Question: I am implementing 'tabs' in my 'activity'.
I have 5 tabs and every tab contains a 'listview' (i get the content of the listview through asynctask)
That's the image:
Now Codes:
'''
mViewPager
.setOnPageChangeListener(new ViewPager.SimpleOnPageChangeListener() {
@Override
public void onPageSelected(int position) {
ab.setSelectedNavigationItem(position);
}
});
this.getSherlockActivity().getSupportActionBar().removeAllTabs();
ab.setNavigationMode(ActionBar.NAVIGATION_MODE_TABS);
com.actionbarsherlock.app.ActionBar.Tab tab1 = ab
.newTab()
.setText("Samsung")
.setTabListener(
new TabListener<SamsungLB>(this.getSherlockActivity(),
"tabone", SamsungLB.class));
com.actionbarsherlock.app.ActionBar.Tab tab2 = ab
.newTab()
.setText("HTC")
.setTabListener(
new TabListener<HTCLB>(this.getSherlockActivity(),
"tabtwo", HTCLB.class));
com.actionbarsherlock.app.ActionBar.Tab tab3 = ab
.newTab()
.setText("LG")
.setTabListener(
new TabListener<LGLB>(this.getSherlockActivity(),
"tabthree", LGLB.class));
com.actionbarsherlock.app.ActionBar.Tab tab4 = ab
.newTab()
.setText("Sony")
.setTabListener(
new TabListener<SonyLB>(this.getSherlockActivity(),
"tabfour", SonyLB.class));
com.actionbarsherlock.app.ActionBar.Tab tab5 = ab
.newTab()
.setText("Search")
.setTabListener(
new TabListener<SearchLB>(this.getSherlockActivity(),
"tabfive", SearchLB.class));
ab.addTab(tab1);
ab.addTab(tab2);
ab.addTab(tab3);
ab.addTab(tab4);
ab.addTab(tab5);
return rootView;
}
@SuppressLint("NewApi")
public static class TabListener<T extends SherlockFragment> implements
ActionBar.TabListener {
private Fragment mFragment;
private final Activity mActivity;
private final String mTag;
private final Class<T> mClass;
public TabListener(Activity activity, String tag, Class<T> clz) {
mActivity = activity;
mTag = tag;
mClass = clz;
}
public void onTabSelected(Tab tab, FragmentTransaction ft) {
if (mFragment == null) {
mFragment = Fragment.instantiate(mActivity, mClass.getName());
ft.add(android.R.id.content, mFragment, mTag);
} else {
ft.attach(mFragment);
}
}
public void onTabUnselected(Tab tab, FragmentTransaction ft) {
if (mFragment != null) {
ft.detach(mFragment);
}
}
public void onTabReselected(Tab tab, FragmentTransaction ft) {
}
public void onTabReselected(Tab arg0,
android.app.FragmentTransaction arg1) {
}
@SuppressLint("NewApi")
public void onTabSelected(Tab arg0, android.app.FragmentTransaction arg1) {
mViewPager.setCurrentItem(arg0.getPosition());
}
public void onTabUnselected(Tab arg0,
android.app.FragmentTransaction arg1) {
}
@Override
public void onTabSelected(com.actionbarsherlock.app.ActionBar.Tab tab,
FragmentTransaction ft) {
// TODO Auto-generated method stub
mViewPager.setCurrentItem(tab.getPosition());
}
@Override
public void onTabUnselected(
com.actionbarsherlock.app.ActionBar.Tab tab,
FragmentTransaction ft) {
// TODO Auto-generated method stub
}
@Override
public void onTabReselected(
com.actionbarsherlock.app.ActionBar.Tab tab,
FragmentTransaction ft) {
// TODO Auto-generated method stub
}
}
'''
Basically, every tab have a listview that fills through AsyncTask. i get the results through JSON And parse them. later on i parse the images through imageloader.
Why it's lagging???
Specially when i change from LG TO HTC. (Even there the application closes sometimes!).
thanks your help will be appreciated :)
UPDATE: All tabs are using the same layout file.
CODES:
'''
<ListView xmlns:android="http://schemas.android.com/apk/res/android"
android:id="@+id/listview1"
android:layout_width="match_parent"
android:layout_height="match_parent"
android:drawSelectorOnTop="false" />
'''
Kindly help.
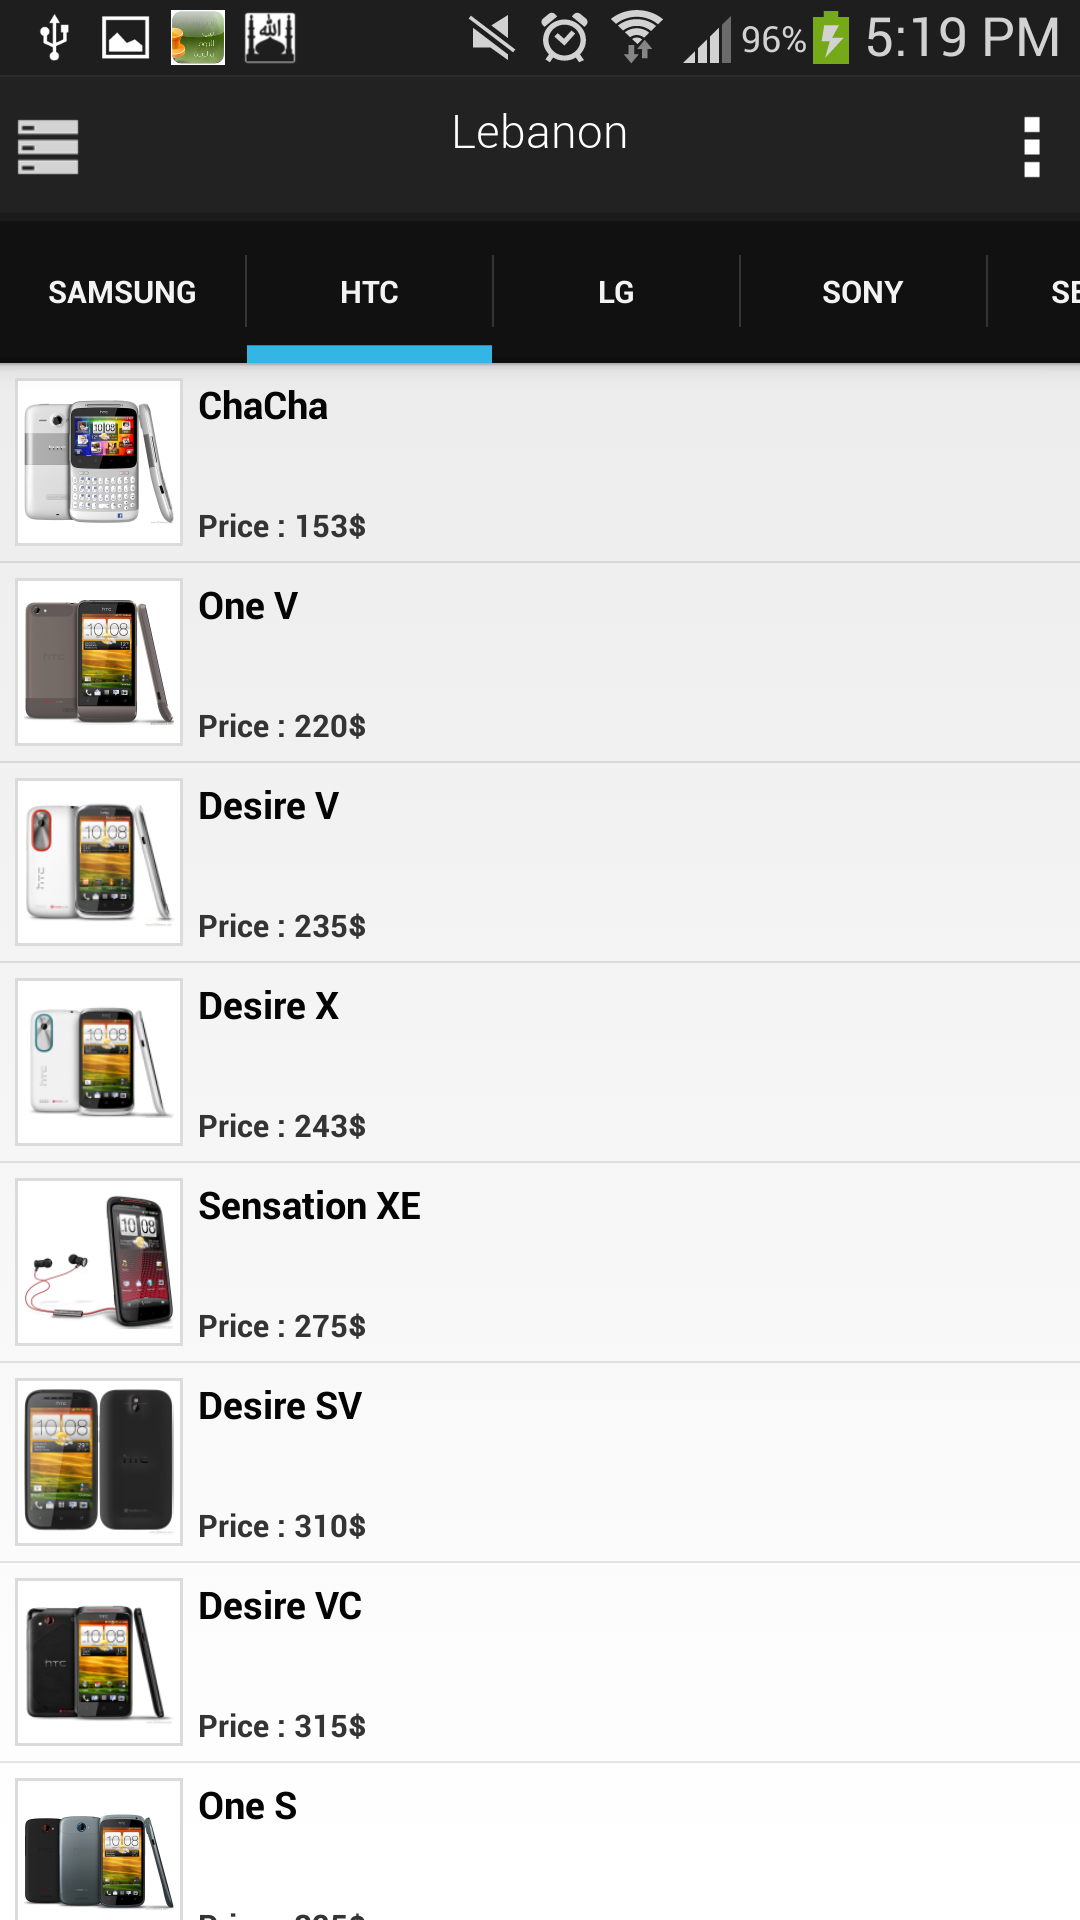
Answer: As you are using many listviews, there are multiple causes that can slow down your performance..
1. How are you using adapter, eg: inflating a new view without using recycled convert view.
2. Improper layout XML declaration on list item, eg: using very complicated layout.
3. If you are doing a refresh every time you swipe a page, ViewPager.setOffscreenPageLimit(int limit) can prevent a reload while consuming more memory.
And if you're saying your application closes, you should have some stack trace available, posting it up helps us to identify the error.